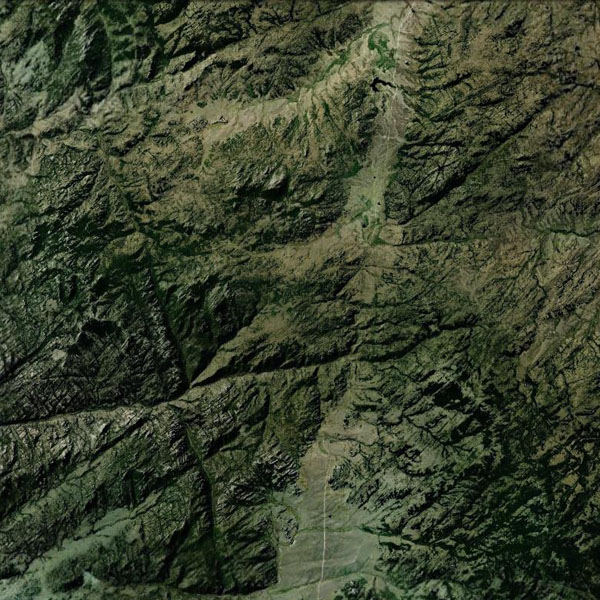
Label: Mountain